Question: We received a question in an assignment. I had trouble interpreting it so I rewrote it in c++, with the same conditions. However, I cannot seem to get the correct outputs listed in the question. Can anybody advise me on how to proceed?
This is a snip of the Question.

Here is my code:
'''
#include <iostream>
#include <string>
using namespace std;
int main(){
int n; //AreWeThereYet
string a;
a="Yes we have arrived";
string b;
b="We just left";
string c;
c="That was annoying";
string d;
d="Almost";
int i;
cout << "enter n" << endl;
cin >> n;
for(int i=0;i<=n;i++){
//here starts the calc
if(n==0){
cout << a << endl;
return 0;
}
if(n>5){
cout << b << endl;
n=(n-1);
}else if(n>1){
n=(n-2);
cout << c << endl;
}else{
cout << d << endl;
n=(n-1);
}
}
}
'''
The loop seems to be unable to output the first and last question.
I figured that if I replicate the question, I could go by trial and error to attain the answers I needed.
Below I've attached an image of my output. I expected the entry of '1' to output "Almost" followed by "Yes we have arrived".
<URL>
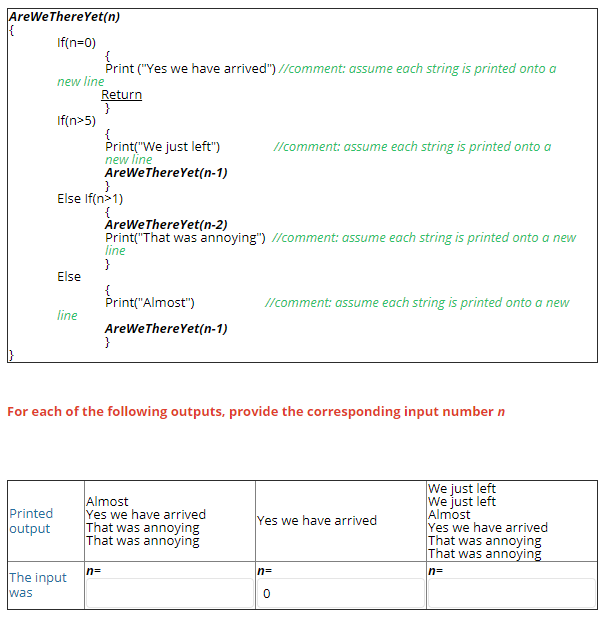
Answer: We can examine and talk through the first case.
The output is supposed to be:
'''
Almost
Yes we have arrived
That was annoying
That was annoying
'''
If you draw out a number line:
'''
<- <0 - 0 - 1 - 2-3-4-5 - 6+ ----->
Almost|Yes we have arrived|Almost|That was annoying|We just left|
'''
Then, we just look at the outputs and start reasoning about it.
Almost occurs on negatives and 1. We can rule out negatives, as there's no way to jump from a negative number to a postive number, as each case does a subtraction. So, that first 'Almost' means n was 1. And that explains the first two lines, but not the last two. So, how do we get 'That was annoying'?
It needs n in the range [2, 5]. And note the case, it makes a recursive call , then prints, 'That was annoying'. So, what starting value of 'n' can land in the 'That was annoying' block and call the 'Almost' piece?
The answer is 3. So now we'll just manually walk through the algorithm, assuming n = 3.
When n == 3, it falls into the condition n > 1. The first thing it does is call itself with value n - 2 = . This prints 'Almost', then 'Yes we have arrived' because the block with 'Almost' calls itself with n - 1 = . Now that all of the nested calls are taken care of, we return back to the initial block when n== 3, and print 'That was annoying', but we only print it once. So, 3 isn't right.
If I want 'That was annoying' to be printed again, it should follow that I just need to increment n to 4.
We can do quick check on n = 4. I will land in the "annoying" block, make a call with n - 2 = and land in the "annoying" block again (We need that to print '
That was annoying twice), and make call with n - 2 = . We skipped the 'Almost', so 4 isn't right.
So we look at 5. 5 - 2 = 3, 3 - 2 = 1. Tracing that all the way, should yield the same output.
No code, just a number line and tracking the calls. That can be done with physical notecards, or drawing a recursion stack.
If you look closely at the third output, you should hopefully take note that it's mostly solved already, as the last four lines are the same as the block we just solved.
That's an excellent problem-solving technique; using previously solved problems to break down and solve bigger problems. That's why this assignment is better done without code, and with you coming up with solutions. Other people's solutions ends up being the only solution in your own pool, and you'll struggle more.